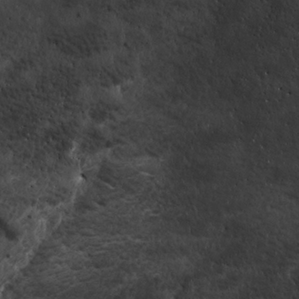
Label: non_frost